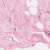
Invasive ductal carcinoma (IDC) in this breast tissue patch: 0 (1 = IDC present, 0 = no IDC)